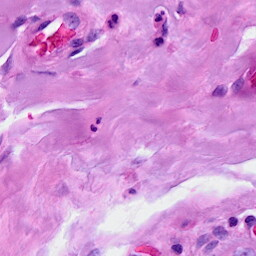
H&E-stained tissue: Breast